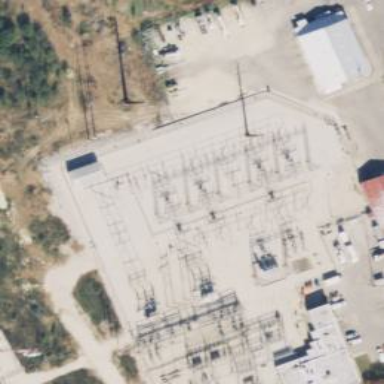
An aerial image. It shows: Switch used for power control.